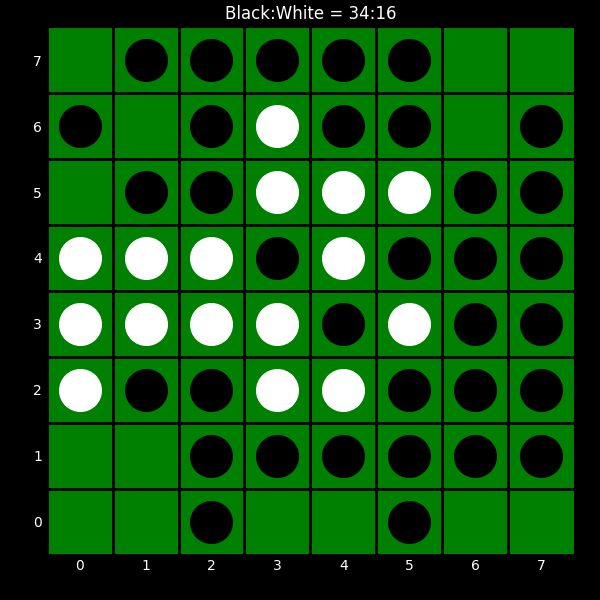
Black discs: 34
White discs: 16